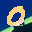
Label: 0